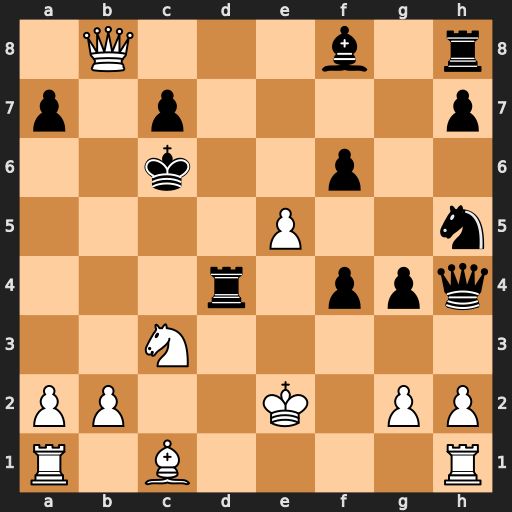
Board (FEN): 1Q3b1r/p1p4p/2k2p2/4P2n/3r1ppq/2N5/PP2K1PP/R1B4R
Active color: w
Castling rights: -
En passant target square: -
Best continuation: Qb5#